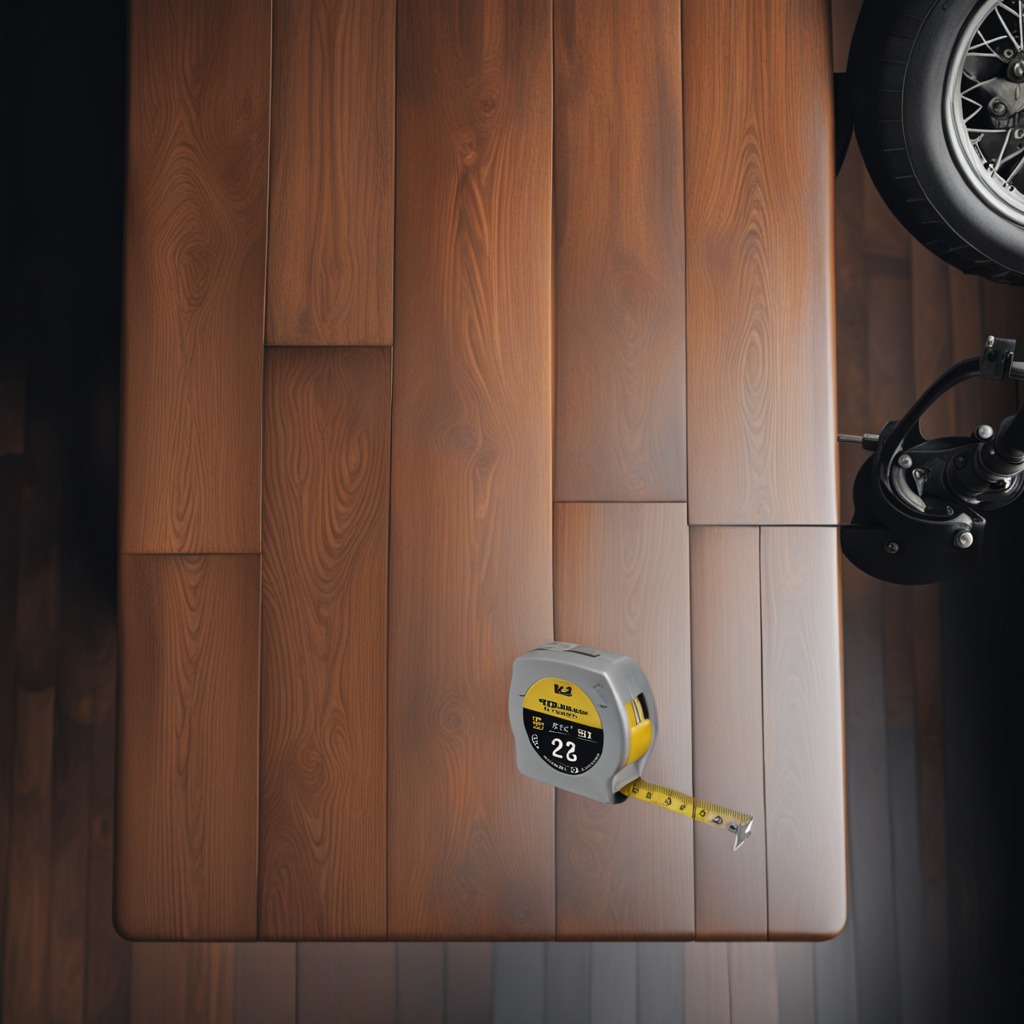
A measuring tape is lying on the table.